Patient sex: M
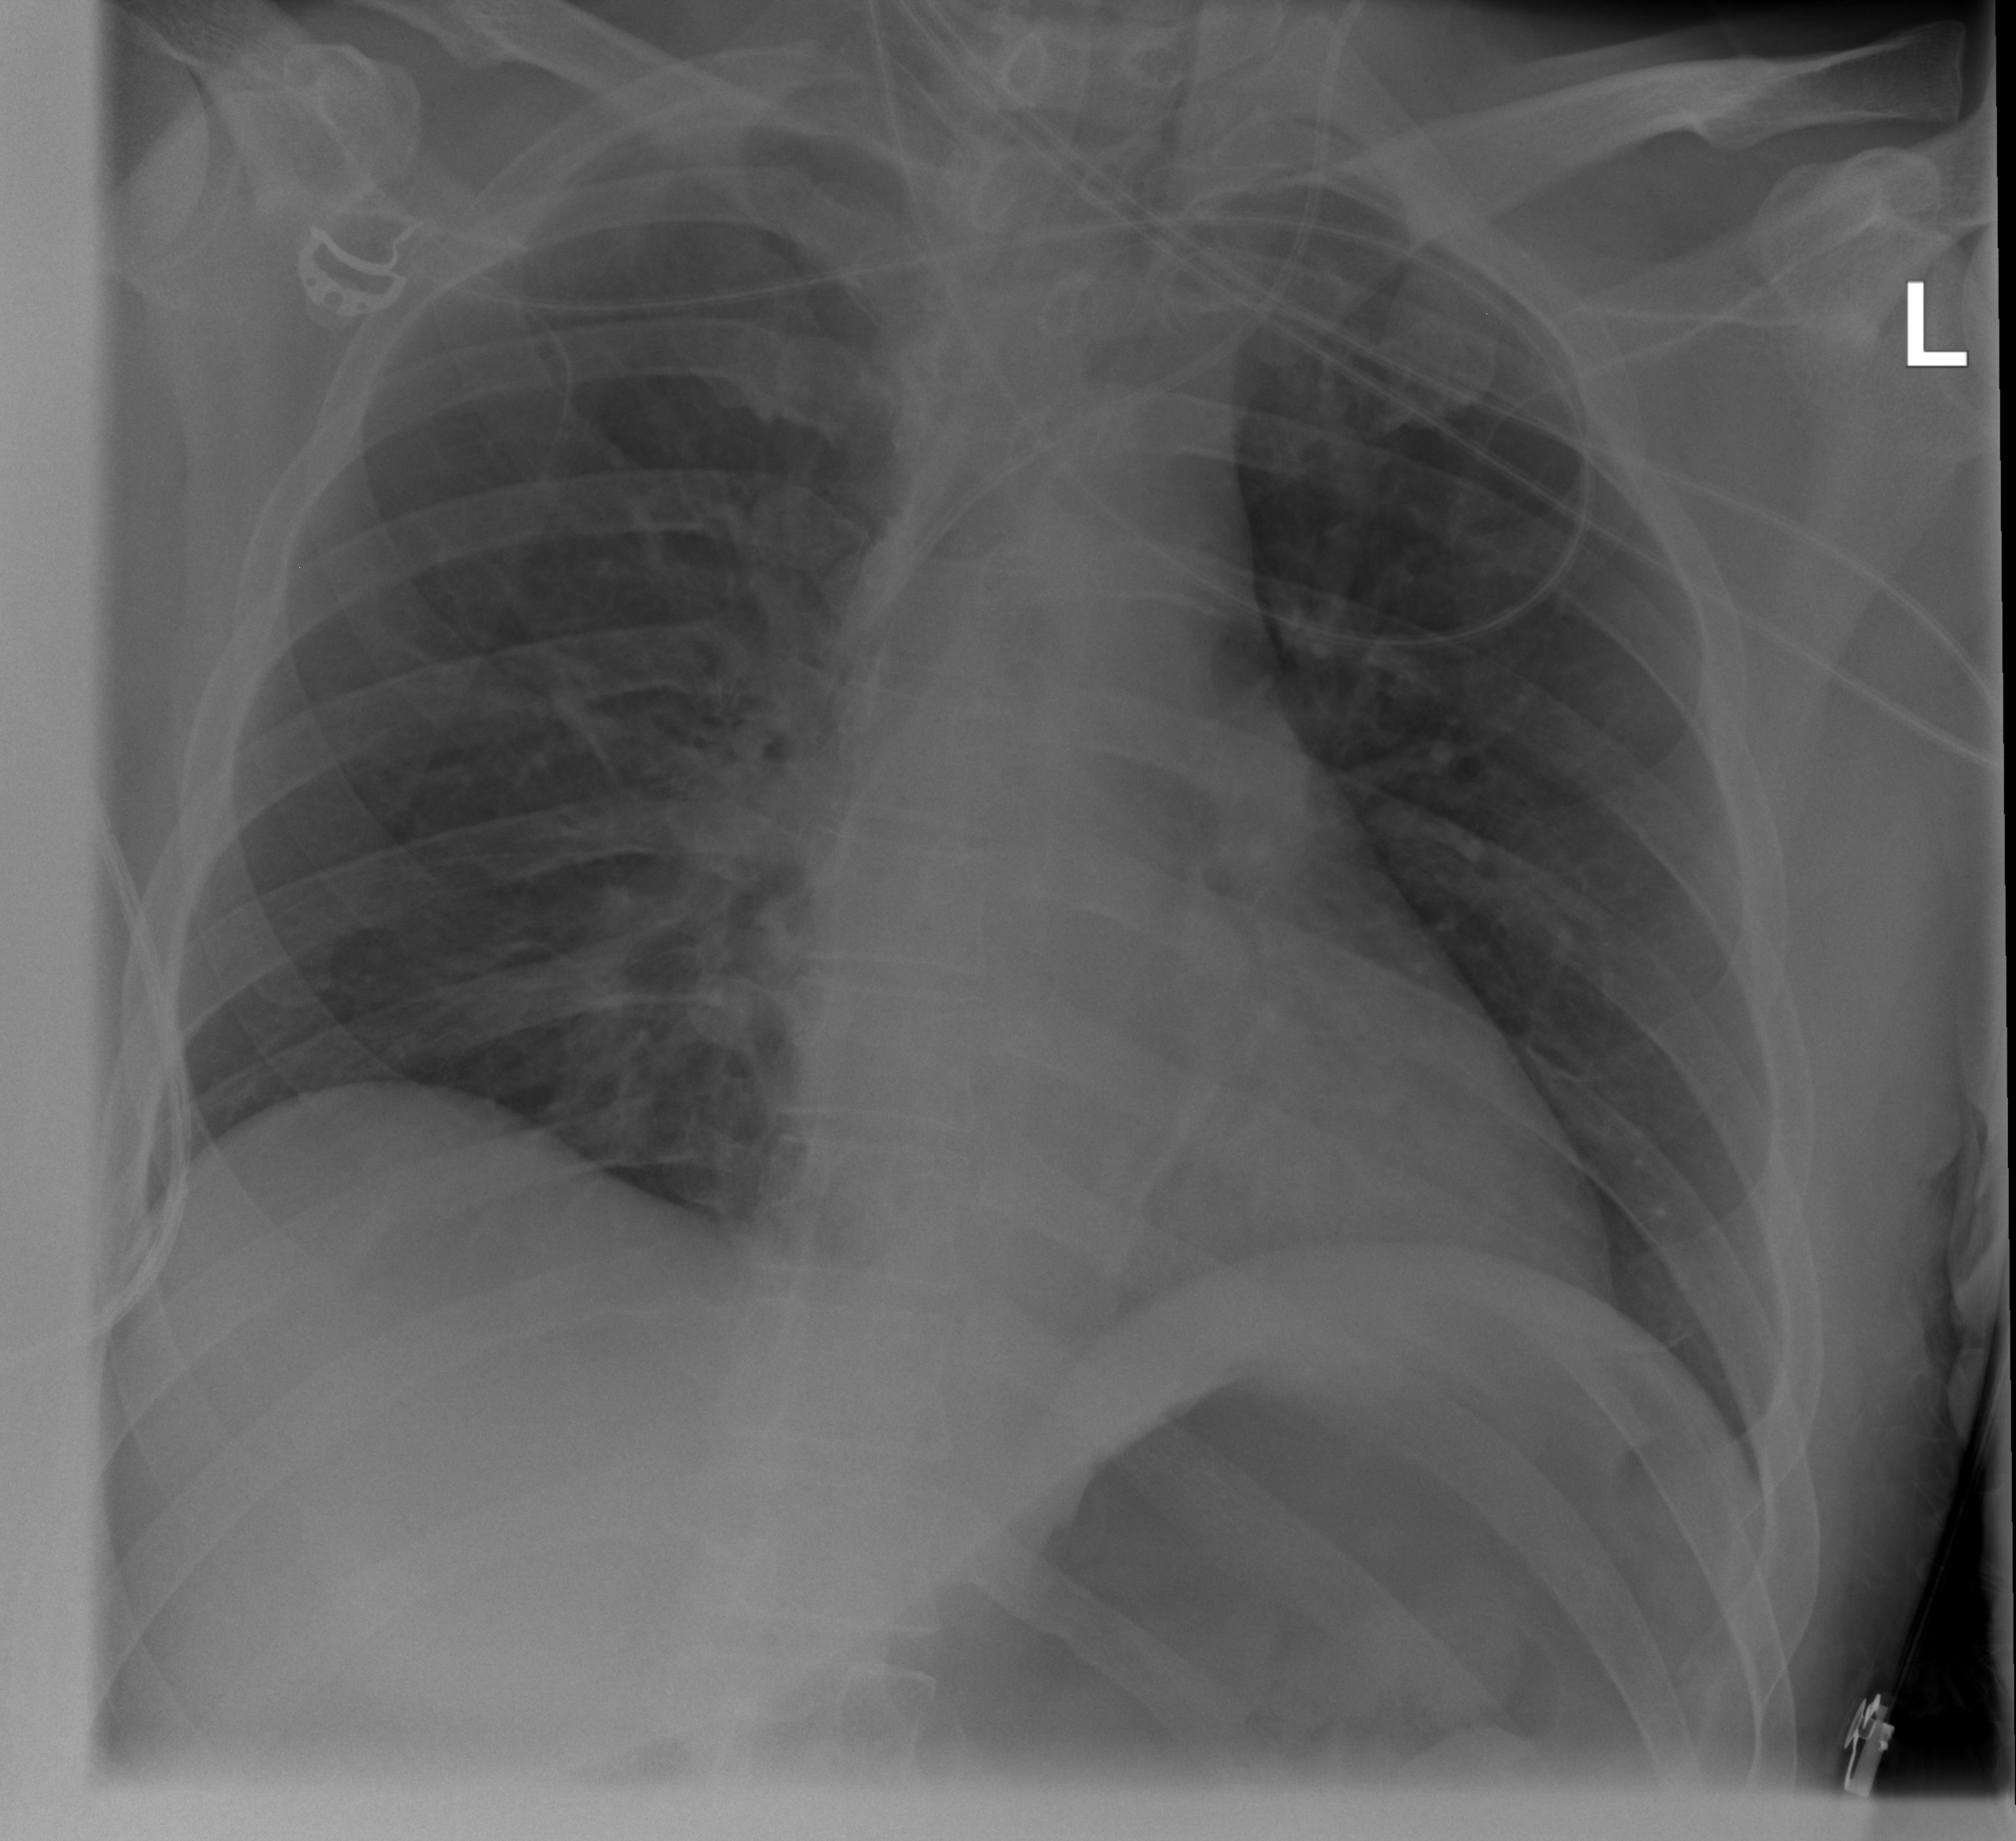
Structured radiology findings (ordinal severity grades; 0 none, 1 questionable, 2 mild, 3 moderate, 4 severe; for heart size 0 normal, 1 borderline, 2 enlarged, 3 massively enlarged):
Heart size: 0
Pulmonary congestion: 0
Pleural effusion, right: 0
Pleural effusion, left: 0
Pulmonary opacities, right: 1
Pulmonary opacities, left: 0
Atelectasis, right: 2
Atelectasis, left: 2